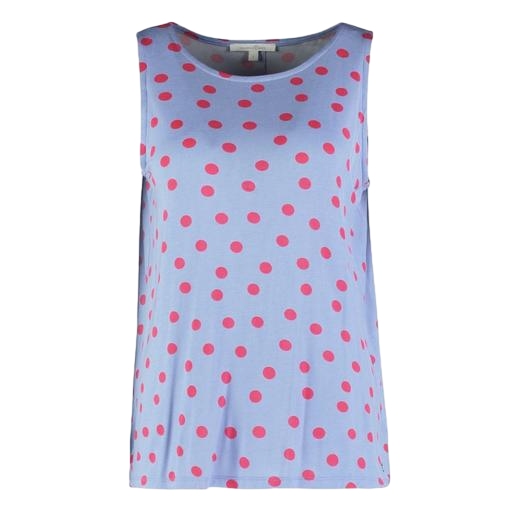
blue relaxed dotted top, blue dotted hi-lo tee, blue polka-dot top, white background